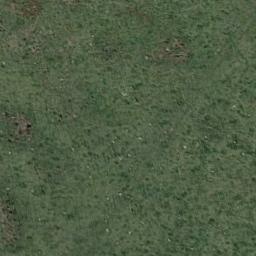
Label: meadow